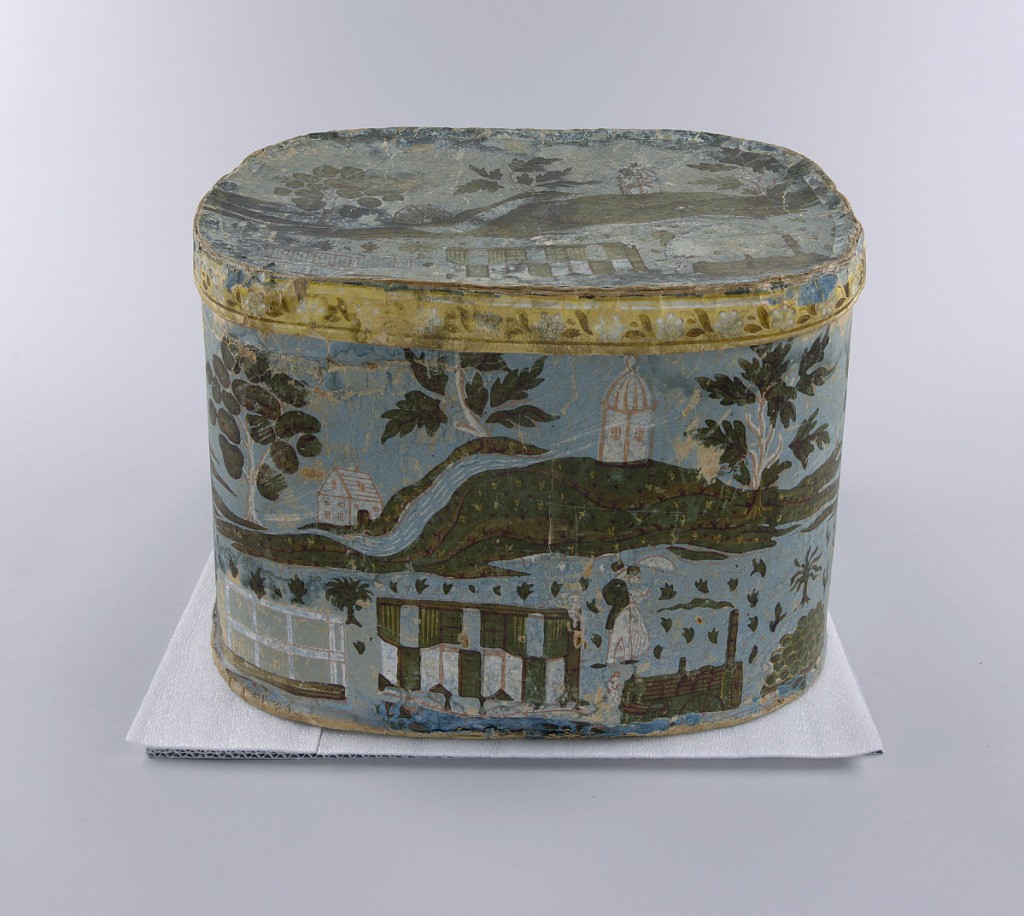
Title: Steam Locomotive
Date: ca. 1835
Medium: Block-printed paper, pasteboard support
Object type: Bandbox
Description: a) Bandbox, covered with scenic wallpaper called "Steam Locomotive". Blue background, with dark green trees, hills, buildings, a couple (lady with parasol) and train. The train consists of a locomotive, passenger car, cattle car and flat car carrying logs. Printed in white, tan and yellow.
b) Lid has similar paper to box: Rim has border with chair pattern of leaves and flowers on yellow background.